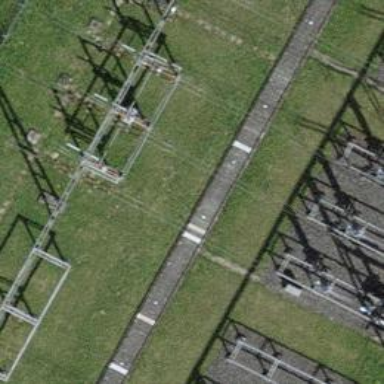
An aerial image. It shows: Switch used for power control.